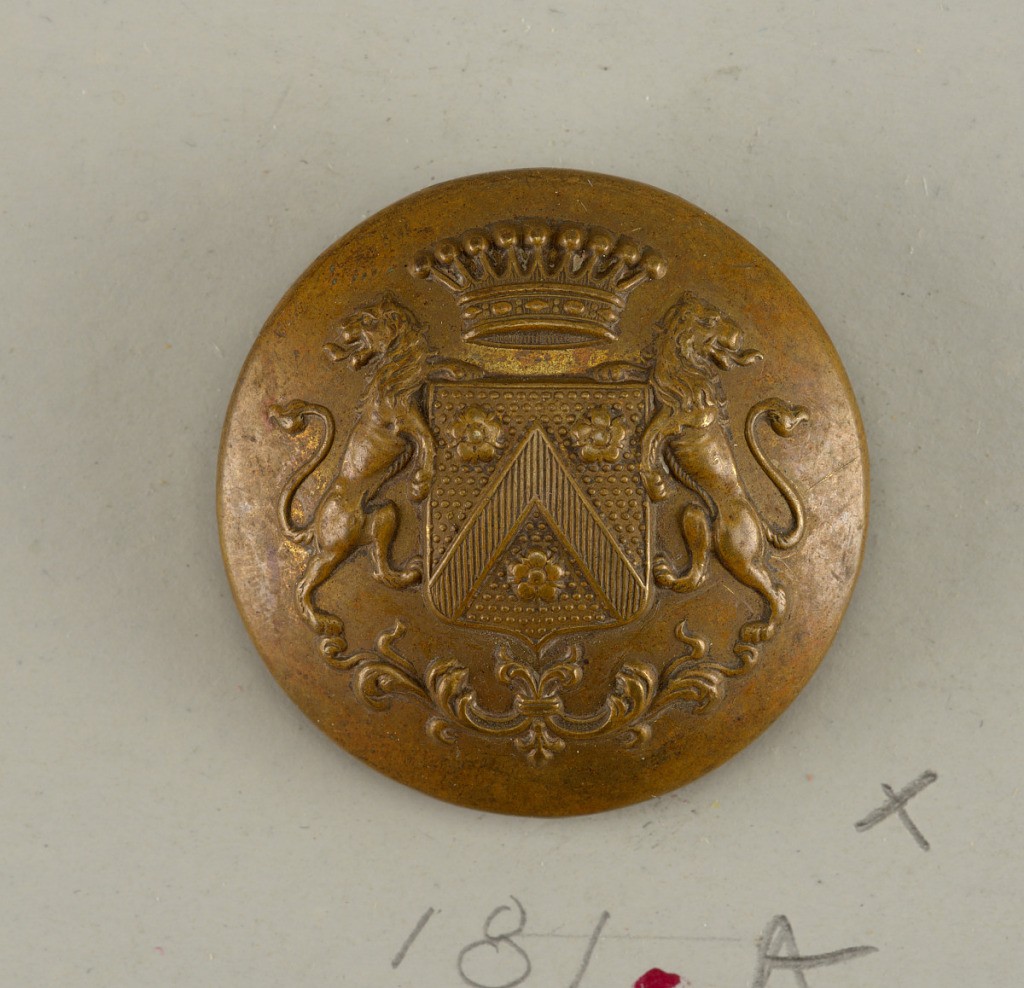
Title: Button
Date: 19th century
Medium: brass
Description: convex button with ornament of a shield with heraldic devices, lion supporters standing on leaf scrolls and, at top, a crown - brass back and shank - on reverse, "Carette and Philipponnat Paris."

On card H